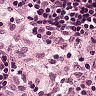
Metastatic tissue present: no